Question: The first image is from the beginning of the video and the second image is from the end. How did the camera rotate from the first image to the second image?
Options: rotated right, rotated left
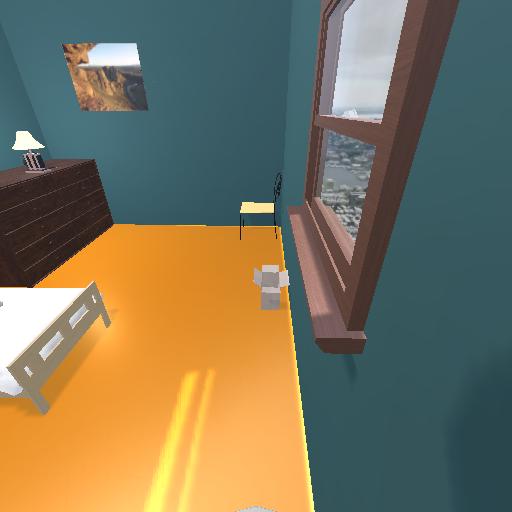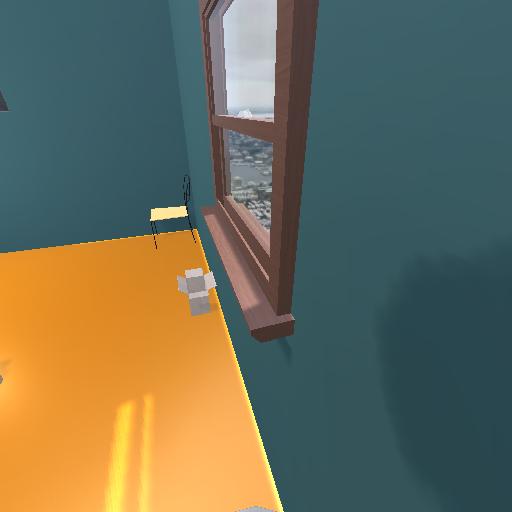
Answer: rotated right